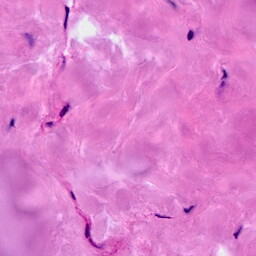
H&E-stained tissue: Breast